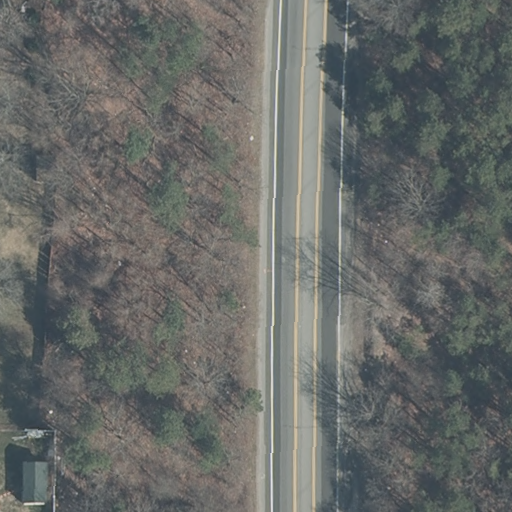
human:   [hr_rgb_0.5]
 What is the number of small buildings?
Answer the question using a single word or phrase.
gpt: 1

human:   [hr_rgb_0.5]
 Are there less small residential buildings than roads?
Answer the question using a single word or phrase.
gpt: yes

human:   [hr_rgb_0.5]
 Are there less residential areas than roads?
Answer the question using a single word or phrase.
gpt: no

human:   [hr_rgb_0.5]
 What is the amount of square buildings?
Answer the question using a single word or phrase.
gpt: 0

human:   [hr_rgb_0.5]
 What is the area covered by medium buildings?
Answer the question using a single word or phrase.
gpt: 0m2

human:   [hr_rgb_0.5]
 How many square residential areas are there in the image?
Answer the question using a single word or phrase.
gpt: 0

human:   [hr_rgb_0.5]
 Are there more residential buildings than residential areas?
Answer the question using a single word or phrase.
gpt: no

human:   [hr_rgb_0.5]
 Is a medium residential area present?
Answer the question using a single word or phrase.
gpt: no

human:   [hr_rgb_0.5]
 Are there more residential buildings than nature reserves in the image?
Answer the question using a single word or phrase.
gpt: no

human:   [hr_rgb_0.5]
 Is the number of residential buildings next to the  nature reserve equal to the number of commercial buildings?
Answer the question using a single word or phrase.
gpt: yes

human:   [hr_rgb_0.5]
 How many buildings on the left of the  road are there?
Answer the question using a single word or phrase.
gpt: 1

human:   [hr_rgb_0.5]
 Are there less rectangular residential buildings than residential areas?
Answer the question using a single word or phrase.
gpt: yes

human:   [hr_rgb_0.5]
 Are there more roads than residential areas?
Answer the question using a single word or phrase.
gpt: no

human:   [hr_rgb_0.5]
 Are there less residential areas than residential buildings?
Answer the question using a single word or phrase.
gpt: no

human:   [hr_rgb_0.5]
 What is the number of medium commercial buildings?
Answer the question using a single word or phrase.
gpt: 0

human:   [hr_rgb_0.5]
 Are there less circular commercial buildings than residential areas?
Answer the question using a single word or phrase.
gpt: yes

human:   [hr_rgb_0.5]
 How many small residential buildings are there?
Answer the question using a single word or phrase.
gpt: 0

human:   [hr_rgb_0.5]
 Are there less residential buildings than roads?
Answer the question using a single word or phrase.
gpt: yes

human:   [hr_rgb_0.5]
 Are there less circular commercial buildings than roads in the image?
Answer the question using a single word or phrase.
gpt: yes

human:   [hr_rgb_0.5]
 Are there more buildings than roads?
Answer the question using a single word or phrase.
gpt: no

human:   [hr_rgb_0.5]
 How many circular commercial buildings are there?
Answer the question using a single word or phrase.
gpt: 0

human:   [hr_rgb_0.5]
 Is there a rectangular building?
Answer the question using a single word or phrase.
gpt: yes

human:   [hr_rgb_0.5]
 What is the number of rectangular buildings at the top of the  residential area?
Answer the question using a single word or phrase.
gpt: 0

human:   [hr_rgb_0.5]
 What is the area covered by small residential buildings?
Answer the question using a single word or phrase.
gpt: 0m2

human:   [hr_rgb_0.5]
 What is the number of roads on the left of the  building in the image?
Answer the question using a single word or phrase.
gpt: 0

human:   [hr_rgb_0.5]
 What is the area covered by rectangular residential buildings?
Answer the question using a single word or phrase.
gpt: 0m2

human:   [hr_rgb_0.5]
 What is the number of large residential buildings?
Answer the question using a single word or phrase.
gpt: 0

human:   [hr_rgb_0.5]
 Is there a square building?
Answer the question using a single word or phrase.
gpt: no

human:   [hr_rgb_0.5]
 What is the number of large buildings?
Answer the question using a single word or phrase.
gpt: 0

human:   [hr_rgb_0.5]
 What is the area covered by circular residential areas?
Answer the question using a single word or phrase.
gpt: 0m2

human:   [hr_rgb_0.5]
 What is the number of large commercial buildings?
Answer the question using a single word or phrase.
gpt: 0

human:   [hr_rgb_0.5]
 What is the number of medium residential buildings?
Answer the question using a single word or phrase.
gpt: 0

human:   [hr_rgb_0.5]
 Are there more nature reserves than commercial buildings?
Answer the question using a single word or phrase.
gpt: yes

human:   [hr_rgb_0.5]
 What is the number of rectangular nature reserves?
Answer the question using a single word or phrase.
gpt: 1

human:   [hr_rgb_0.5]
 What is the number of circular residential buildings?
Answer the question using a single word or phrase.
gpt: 0

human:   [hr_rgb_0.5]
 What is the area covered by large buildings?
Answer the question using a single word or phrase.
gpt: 0m2